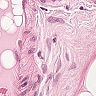
Metastatic tissue present: no